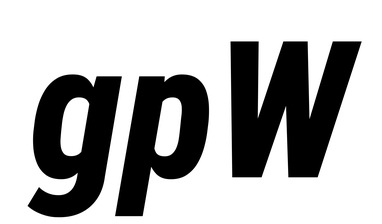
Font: Roboto-Italic_Condensed_ExtraBold_Italic